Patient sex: M
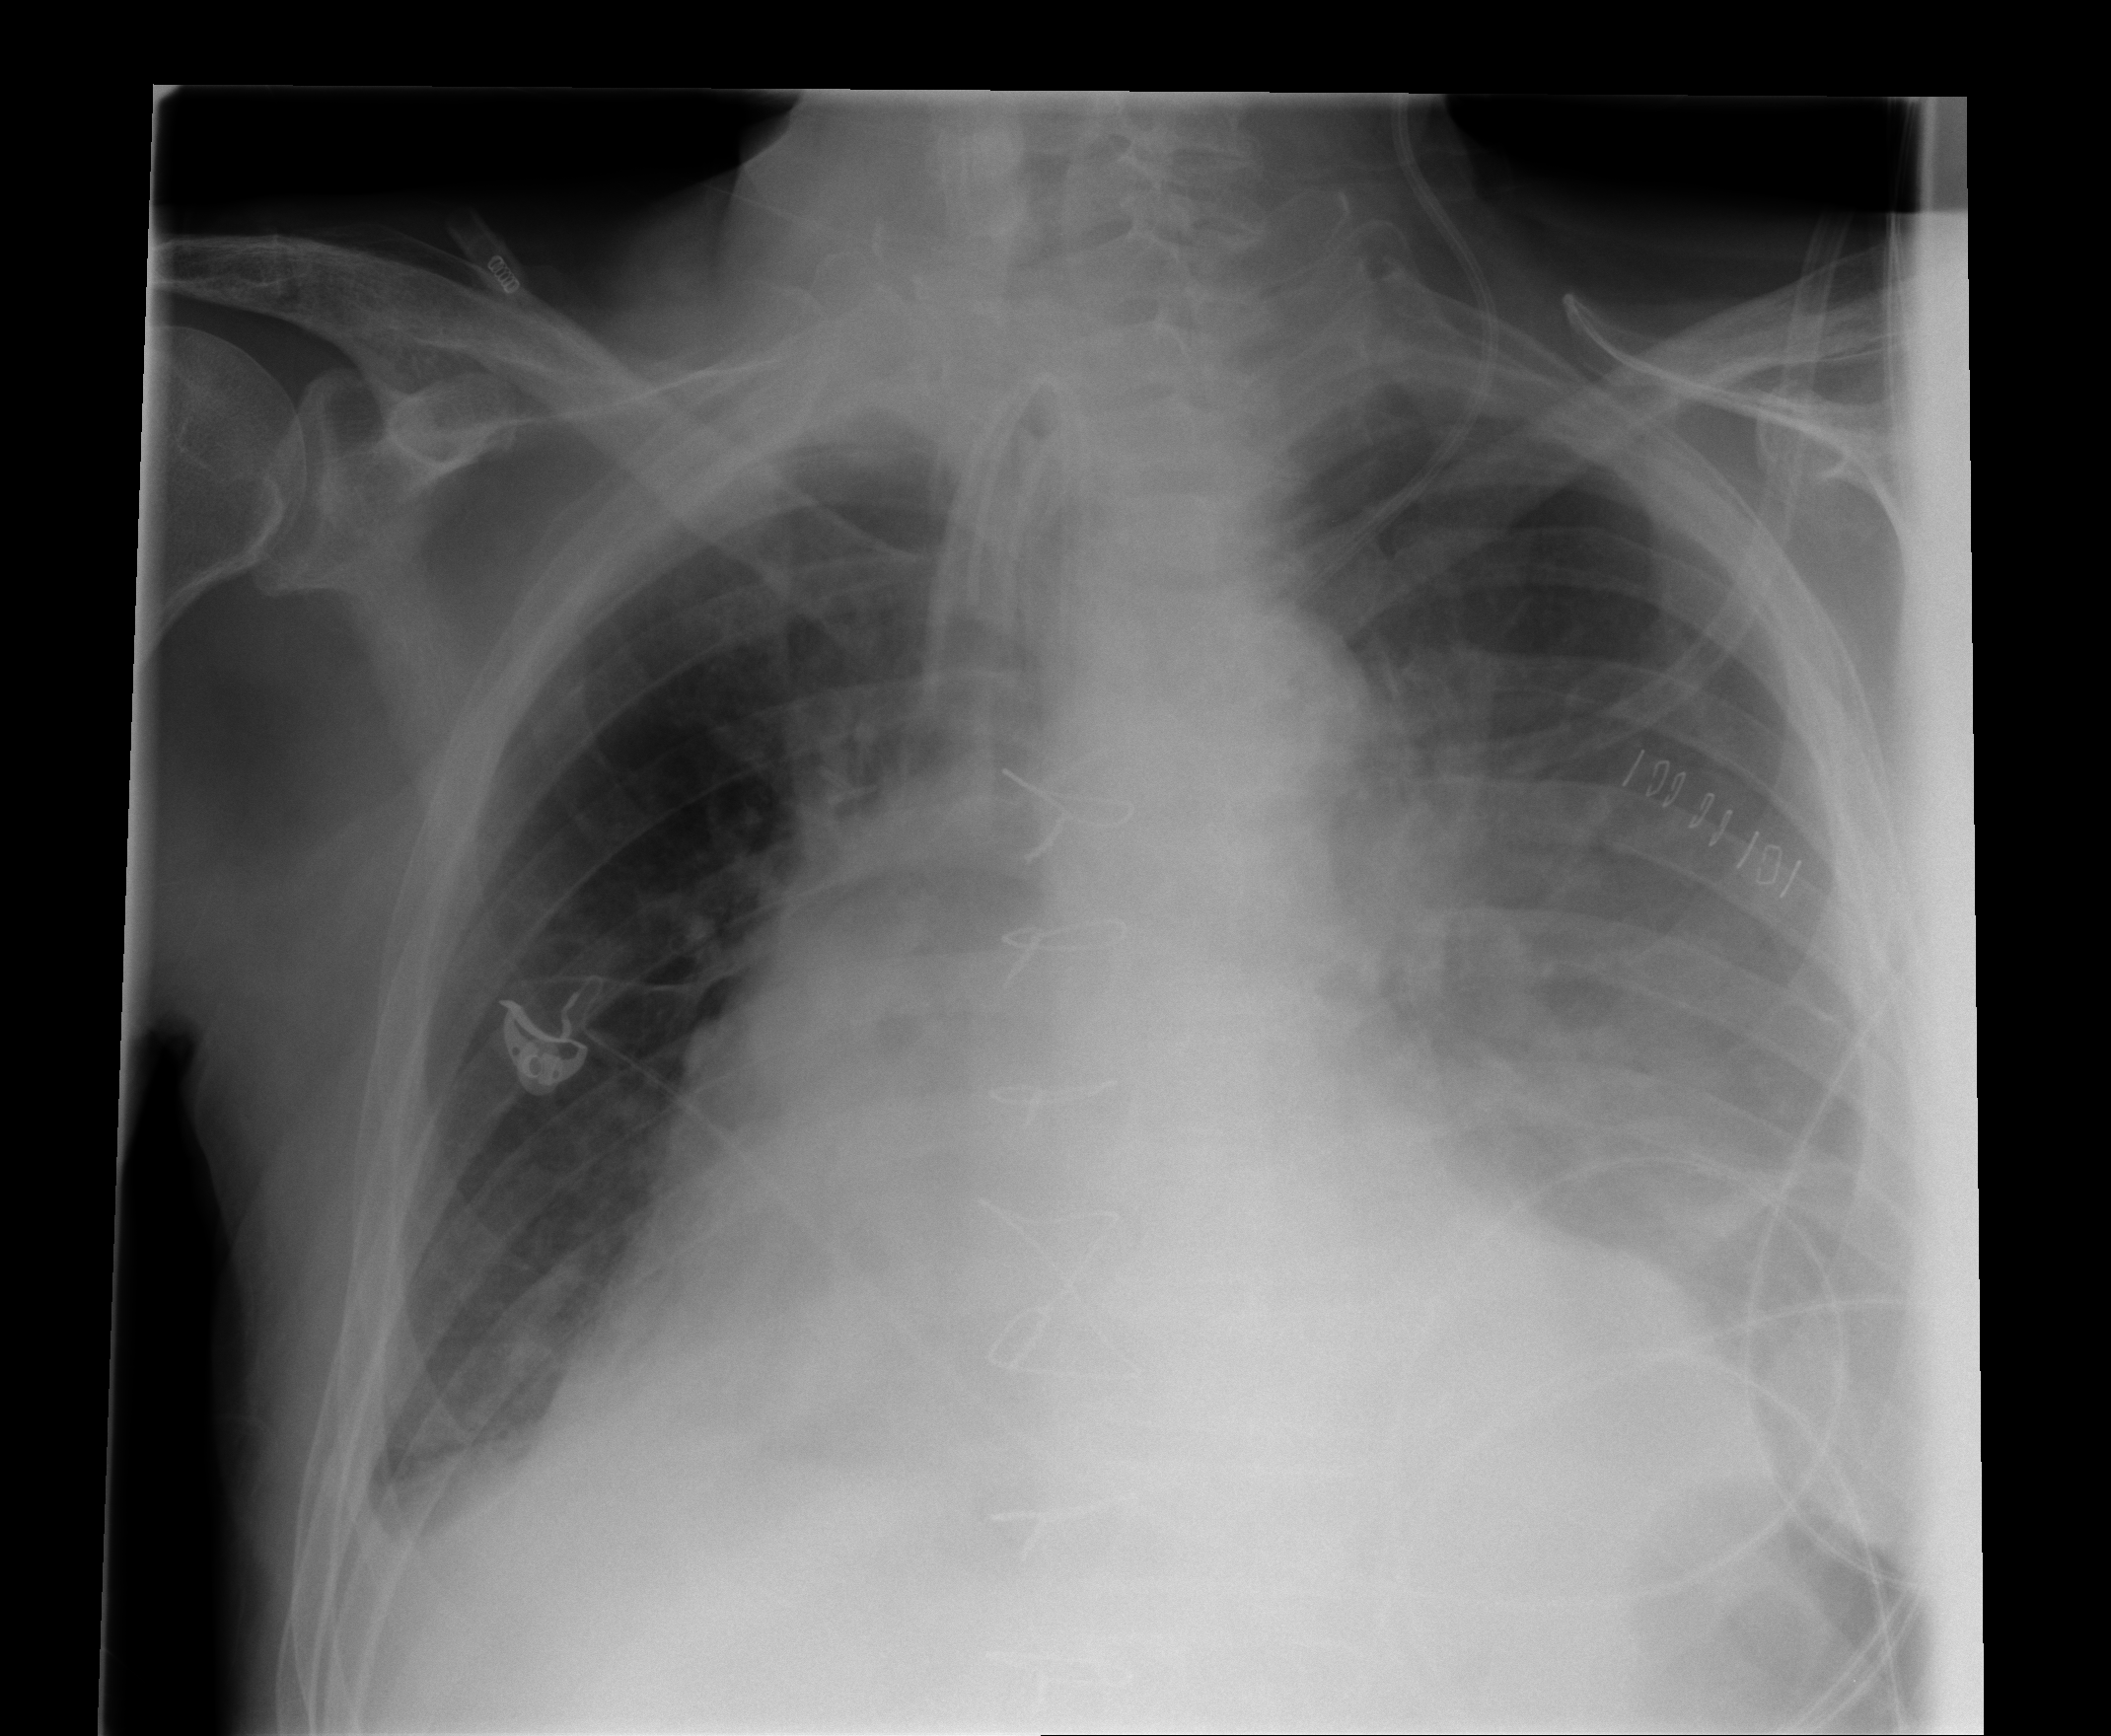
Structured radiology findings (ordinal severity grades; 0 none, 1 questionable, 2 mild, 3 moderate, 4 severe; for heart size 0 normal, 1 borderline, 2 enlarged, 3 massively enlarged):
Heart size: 3
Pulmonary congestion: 1
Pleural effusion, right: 0
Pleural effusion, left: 3
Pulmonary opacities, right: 0
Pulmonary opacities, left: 0
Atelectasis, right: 1
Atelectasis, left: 2